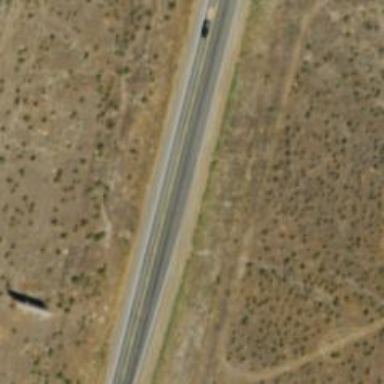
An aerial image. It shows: Asphalt road designated as trunk highway.